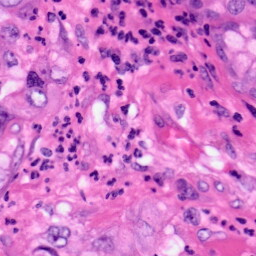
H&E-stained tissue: Pancreatic